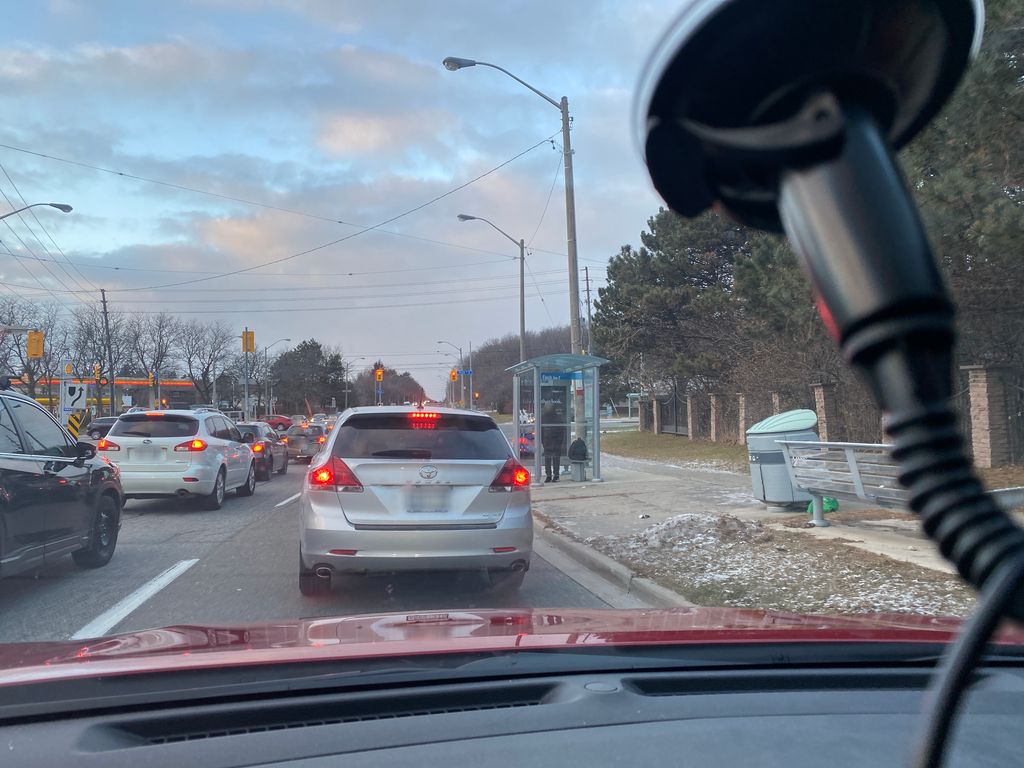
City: toronto